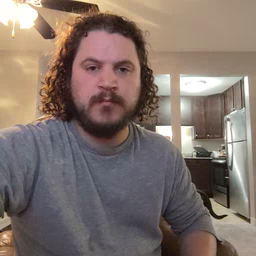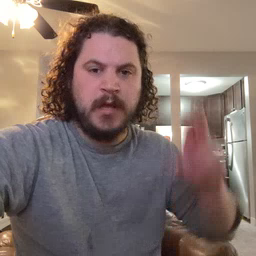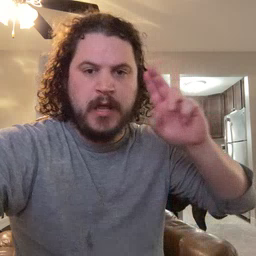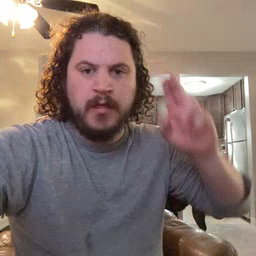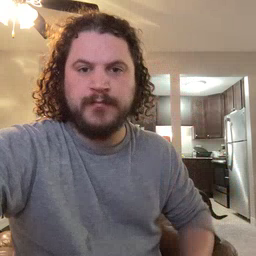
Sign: uncle